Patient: sex F, age 58
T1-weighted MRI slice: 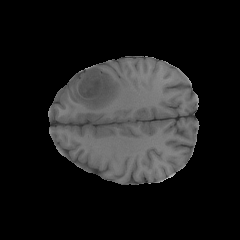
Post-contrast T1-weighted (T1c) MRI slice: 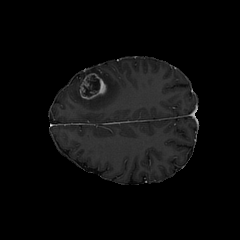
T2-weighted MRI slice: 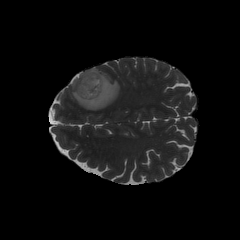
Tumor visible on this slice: yes
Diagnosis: Glioblastoma, IDH-wildtype
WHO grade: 4